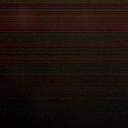
Screen state: off